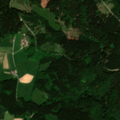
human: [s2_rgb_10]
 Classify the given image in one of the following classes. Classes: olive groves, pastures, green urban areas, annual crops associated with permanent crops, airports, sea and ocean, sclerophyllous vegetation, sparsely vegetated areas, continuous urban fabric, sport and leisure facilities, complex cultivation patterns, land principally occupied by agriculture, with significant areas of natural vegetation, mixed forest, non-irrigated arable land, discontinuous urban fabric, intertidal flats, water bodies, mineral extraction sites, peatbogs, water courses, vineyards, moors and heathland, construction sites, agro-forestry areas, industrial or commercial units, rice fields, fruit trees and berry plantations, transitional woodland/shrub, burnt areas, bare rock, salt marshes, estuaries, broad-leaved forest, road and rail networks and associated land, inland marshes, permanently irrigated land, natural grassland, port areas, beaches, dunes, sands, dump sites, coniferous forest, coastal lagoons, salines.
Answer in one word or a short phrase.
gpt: complex cultivation patterns, coniferous forest, mixed forest